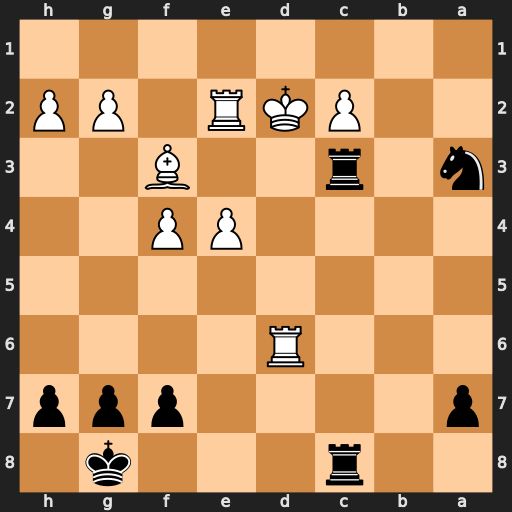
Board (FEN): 2r3k1/p4ppp/3R4/8/4PP2/n1r2B2/2PKR1PP/8
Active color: b
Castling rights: -
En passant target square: -
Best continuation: Rxf3 gxf3 Nc4+ Ke1 Nxd6